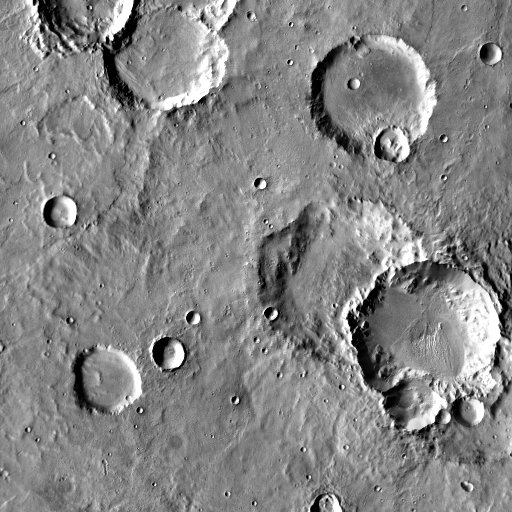
Crater classes present: Background, Other, Buried, Secondary